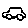
Label: car